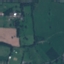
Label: Pasture